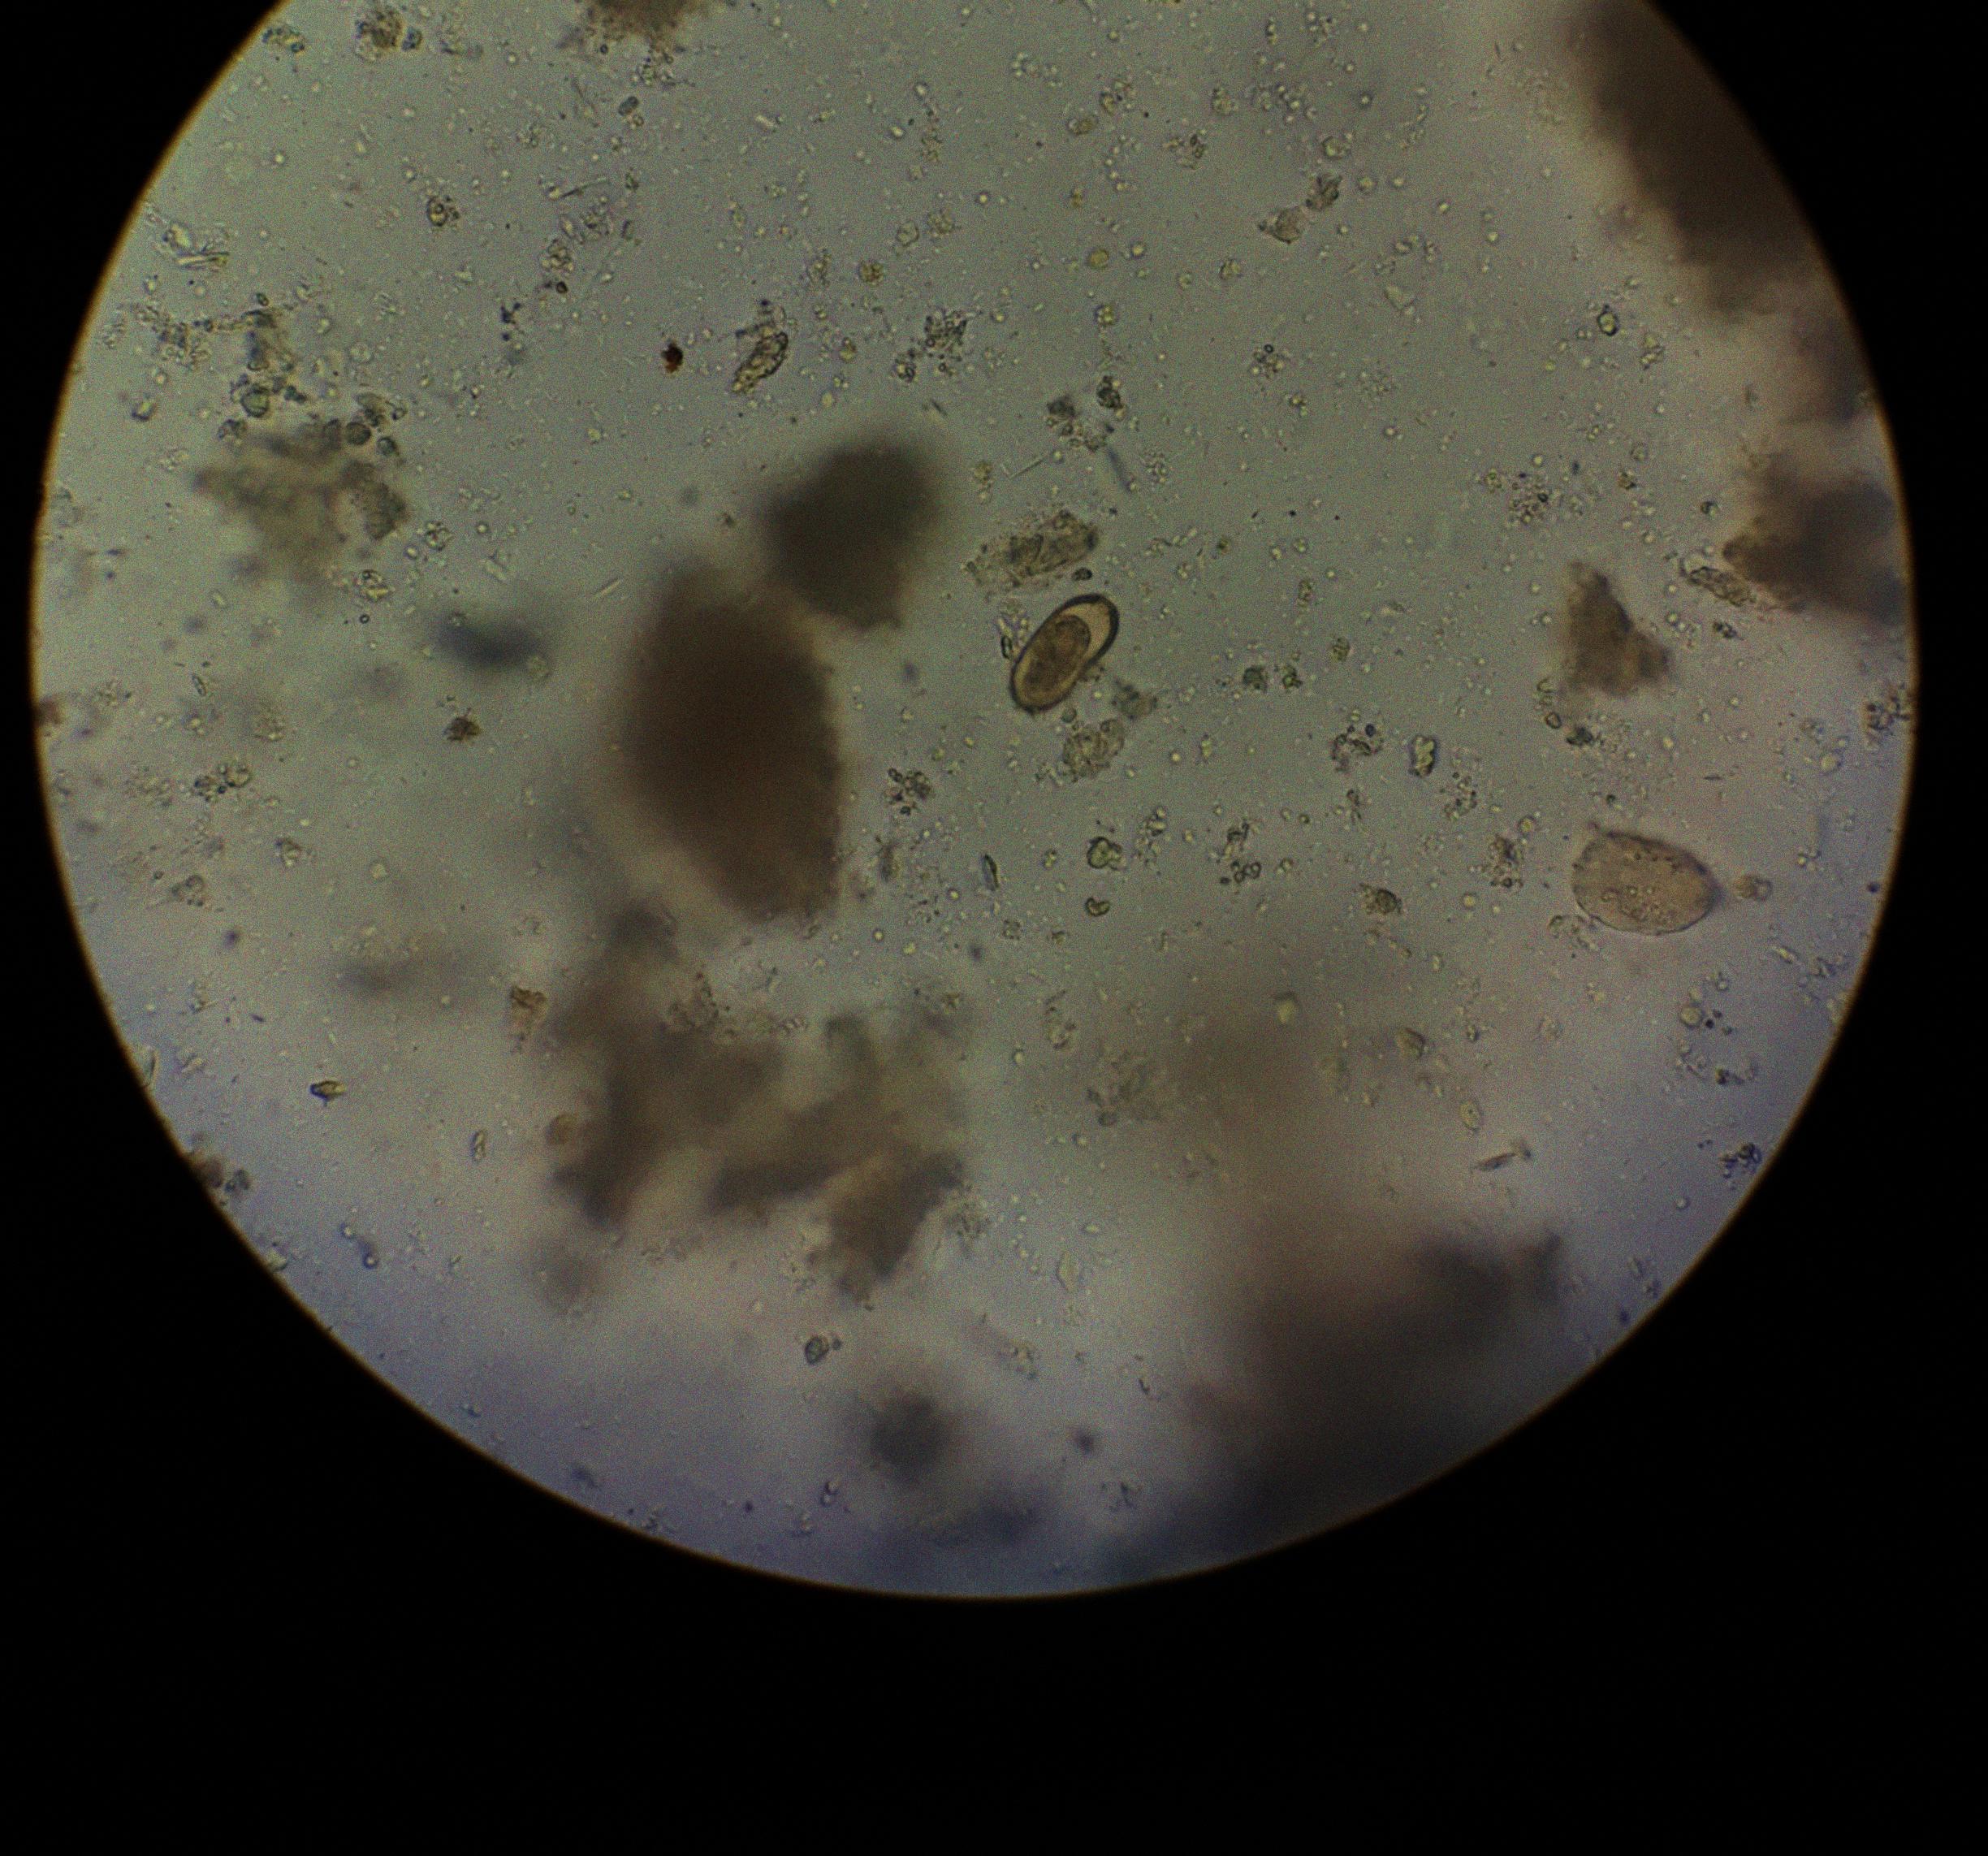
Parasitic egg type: Capillaria philippinensis